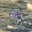
Label: 9